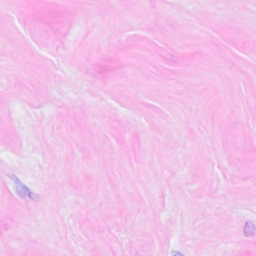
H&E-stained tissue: Breast